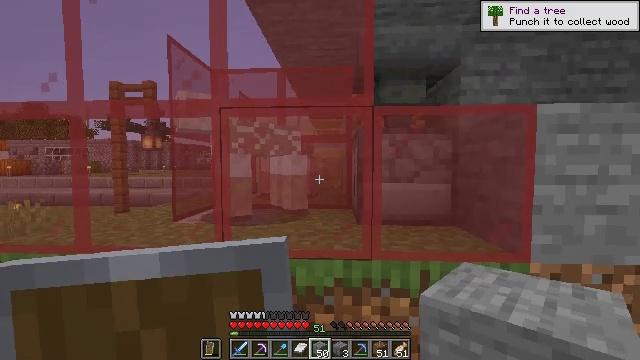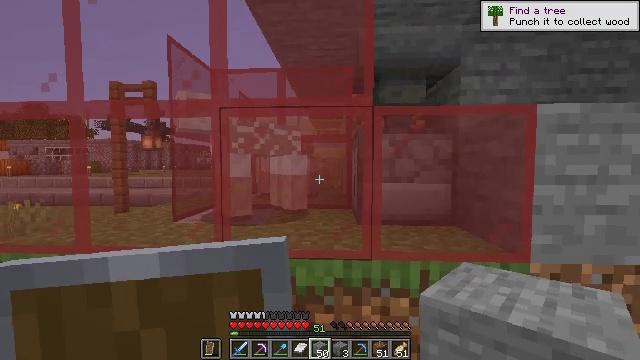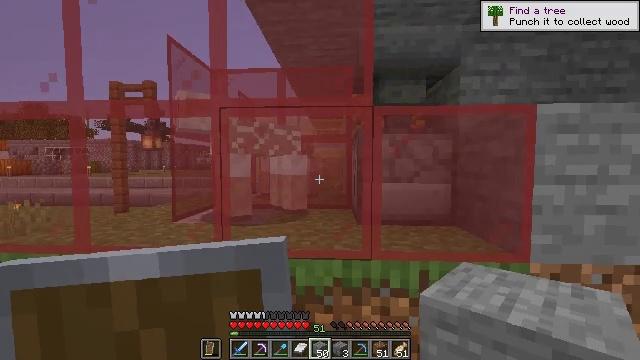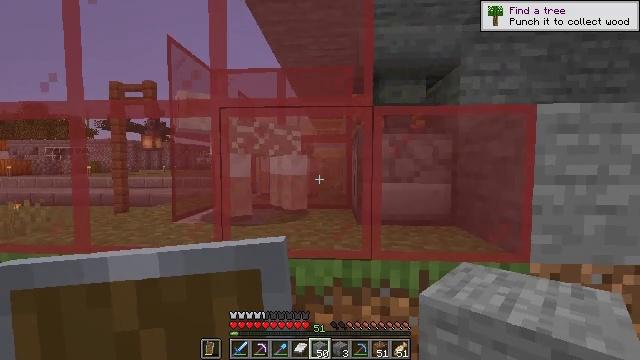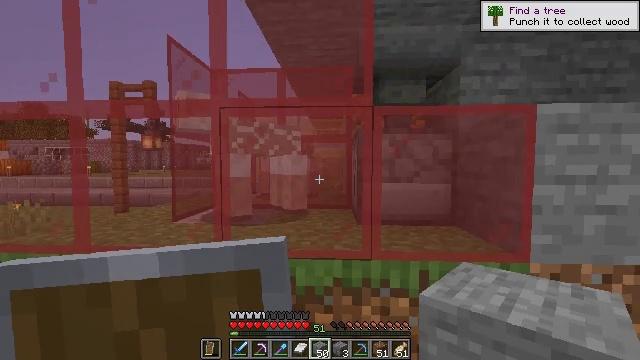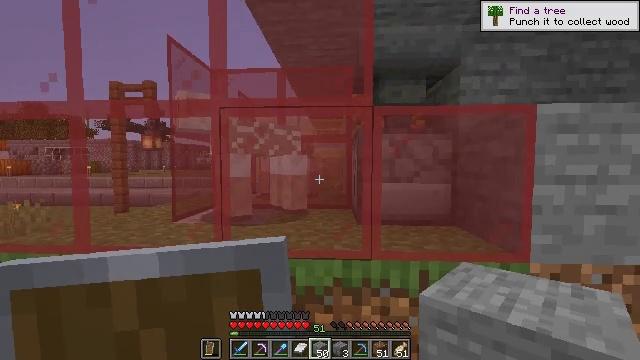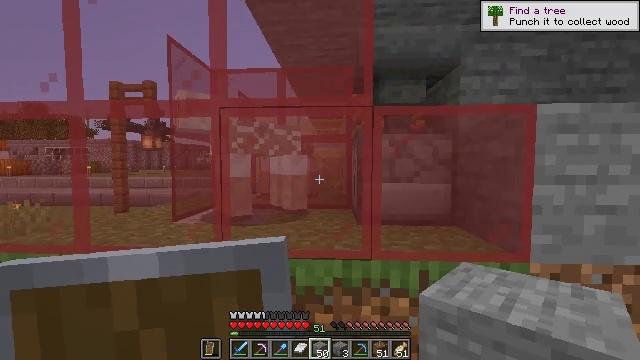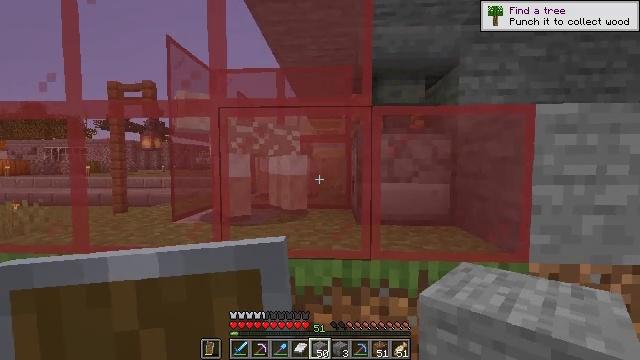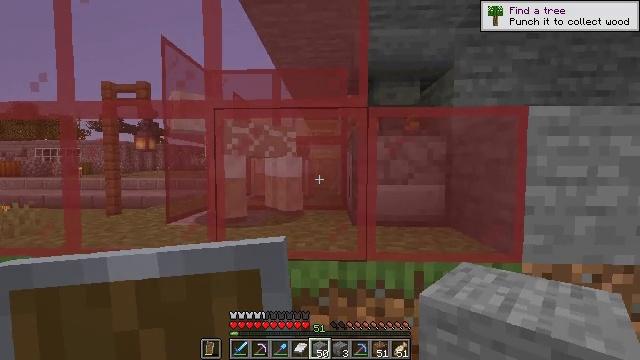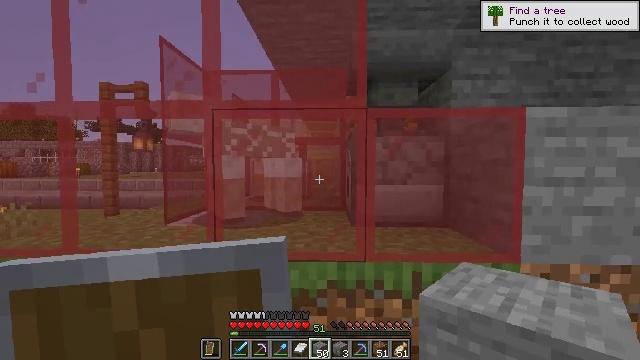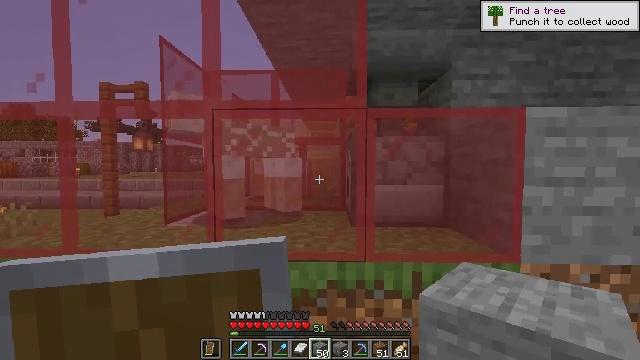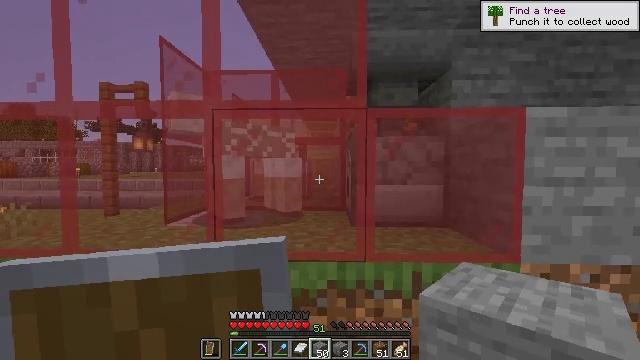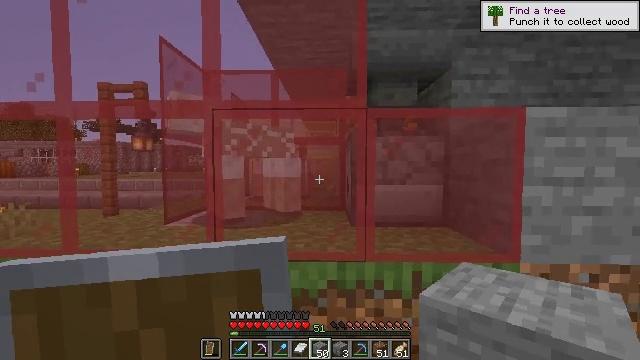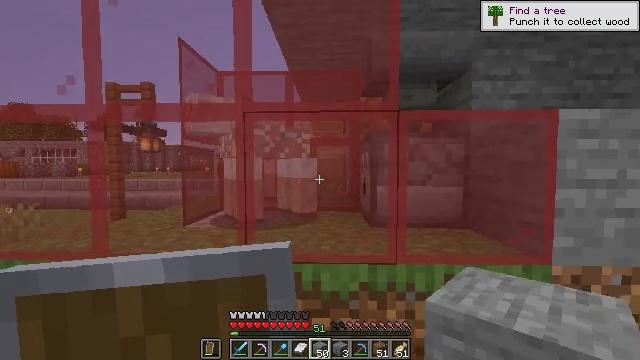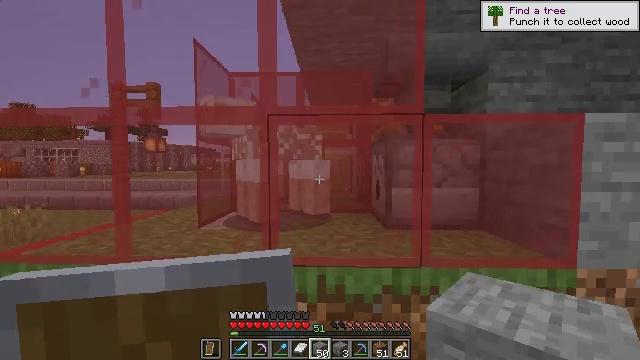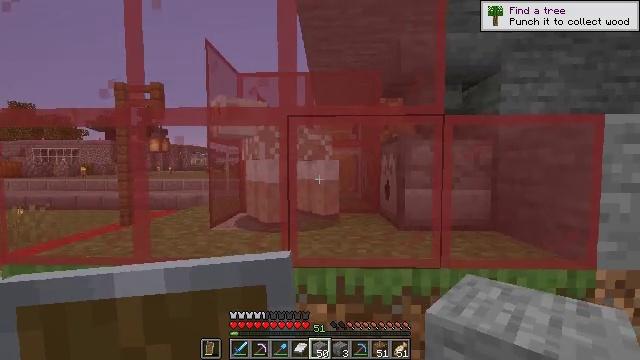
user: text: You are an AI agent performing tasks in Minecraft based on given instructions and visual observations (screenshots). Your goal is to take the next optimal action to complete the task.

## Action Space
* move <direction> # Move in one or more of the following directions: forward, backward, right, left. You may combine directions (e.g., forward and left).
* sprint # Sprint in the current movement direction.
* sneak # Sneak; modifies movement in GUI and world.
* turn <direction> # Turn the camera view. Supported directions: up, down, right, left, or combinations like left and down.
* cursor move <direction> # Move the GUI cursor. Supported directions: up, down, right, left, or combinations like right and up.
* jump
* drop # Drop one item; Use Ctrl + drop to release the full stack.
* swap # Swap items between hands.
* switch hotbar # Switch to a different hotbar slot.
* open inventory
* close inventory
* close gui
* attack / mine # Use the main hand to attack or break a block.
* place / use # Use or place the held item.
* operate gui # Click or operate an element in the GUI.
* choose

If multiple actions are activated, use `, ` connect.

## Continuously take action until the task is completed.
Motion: motion action
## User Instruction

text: mine block red stained glass
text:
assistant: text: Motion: no_op
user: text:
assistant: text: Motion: no_op
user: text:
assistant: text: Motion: no_op
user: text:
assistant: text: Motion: no_op
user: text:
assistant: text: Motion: no_op
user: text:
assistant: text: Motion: no_op
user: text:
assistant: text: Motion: no_op
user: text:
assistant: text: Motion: no_op
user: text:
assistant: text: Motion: no_op
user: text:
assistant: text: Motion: no_op
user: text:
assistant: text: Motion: no_op
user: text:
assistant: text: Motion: move left
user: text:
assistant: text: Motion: move left
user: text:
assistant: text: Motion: move left
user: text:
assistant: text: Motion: no_op
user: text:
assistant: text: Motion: no_op
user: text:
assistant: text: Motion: move right, turn right
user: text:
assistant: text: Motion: move right, turn right
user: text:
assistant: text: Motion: move right, turn right
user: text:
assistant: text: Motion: move forward and move right, turn right
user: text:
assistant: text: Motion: move forward and move right
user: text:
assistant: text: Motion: move forward and move right
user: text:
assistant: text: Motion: move forward and move right
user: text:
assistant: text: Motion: move forward and move right
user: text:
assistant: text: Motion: move forward and move right
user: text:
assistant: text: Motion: move forward and move right
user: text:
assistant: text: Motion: move forward and move right
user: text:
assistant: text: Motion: move forward and move right
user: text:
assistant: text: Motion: move forward and move right
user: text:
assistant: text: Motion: move forward and move right